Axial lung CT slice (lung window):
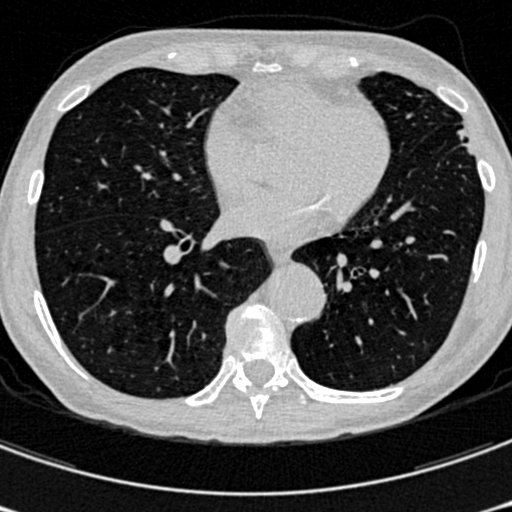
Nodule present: no